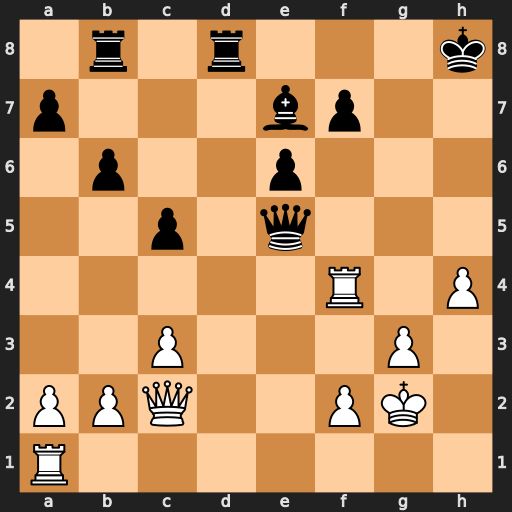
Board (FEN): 1r1r3k/p3bp2/1p2p3/2p1q3/5R1P/2P3P1/PPQ2PK1/R7
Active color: w
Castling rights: -
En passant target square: -
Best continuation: Rxf7 Qh5 Rxe7